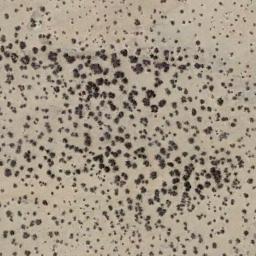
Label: chaparral